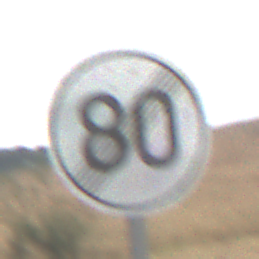
Verkehrszeichen: EndeGeschwindigkeit80
Umgebung: Outdoor, Nature
Tageszeit: MorningAfternoon
Wetter: Overcast
Licht: Natural
Jahreszeit: NotSpecified
Kontrast: LowContrast